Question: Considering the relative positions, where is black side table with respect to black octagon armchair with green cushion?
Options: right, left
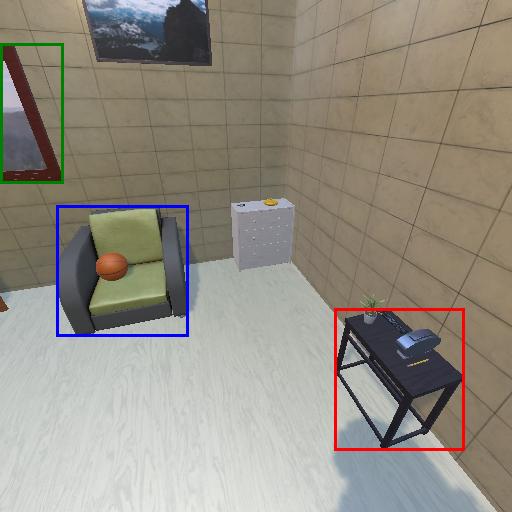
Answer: right